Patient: sex M, age 61
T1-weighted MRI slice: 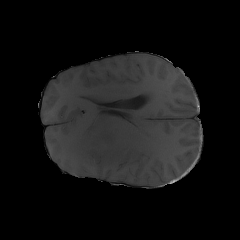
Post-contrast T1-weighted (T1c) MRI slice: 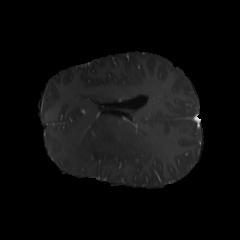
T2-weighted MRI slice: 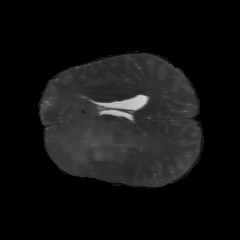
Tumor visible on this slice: yes
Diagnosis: Glioblastoma, IDH-wildtype
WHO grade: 4